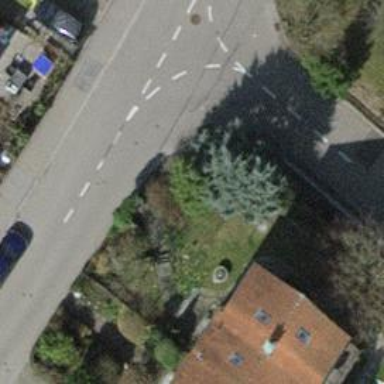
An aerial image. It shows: Street cabinet.